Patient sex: M
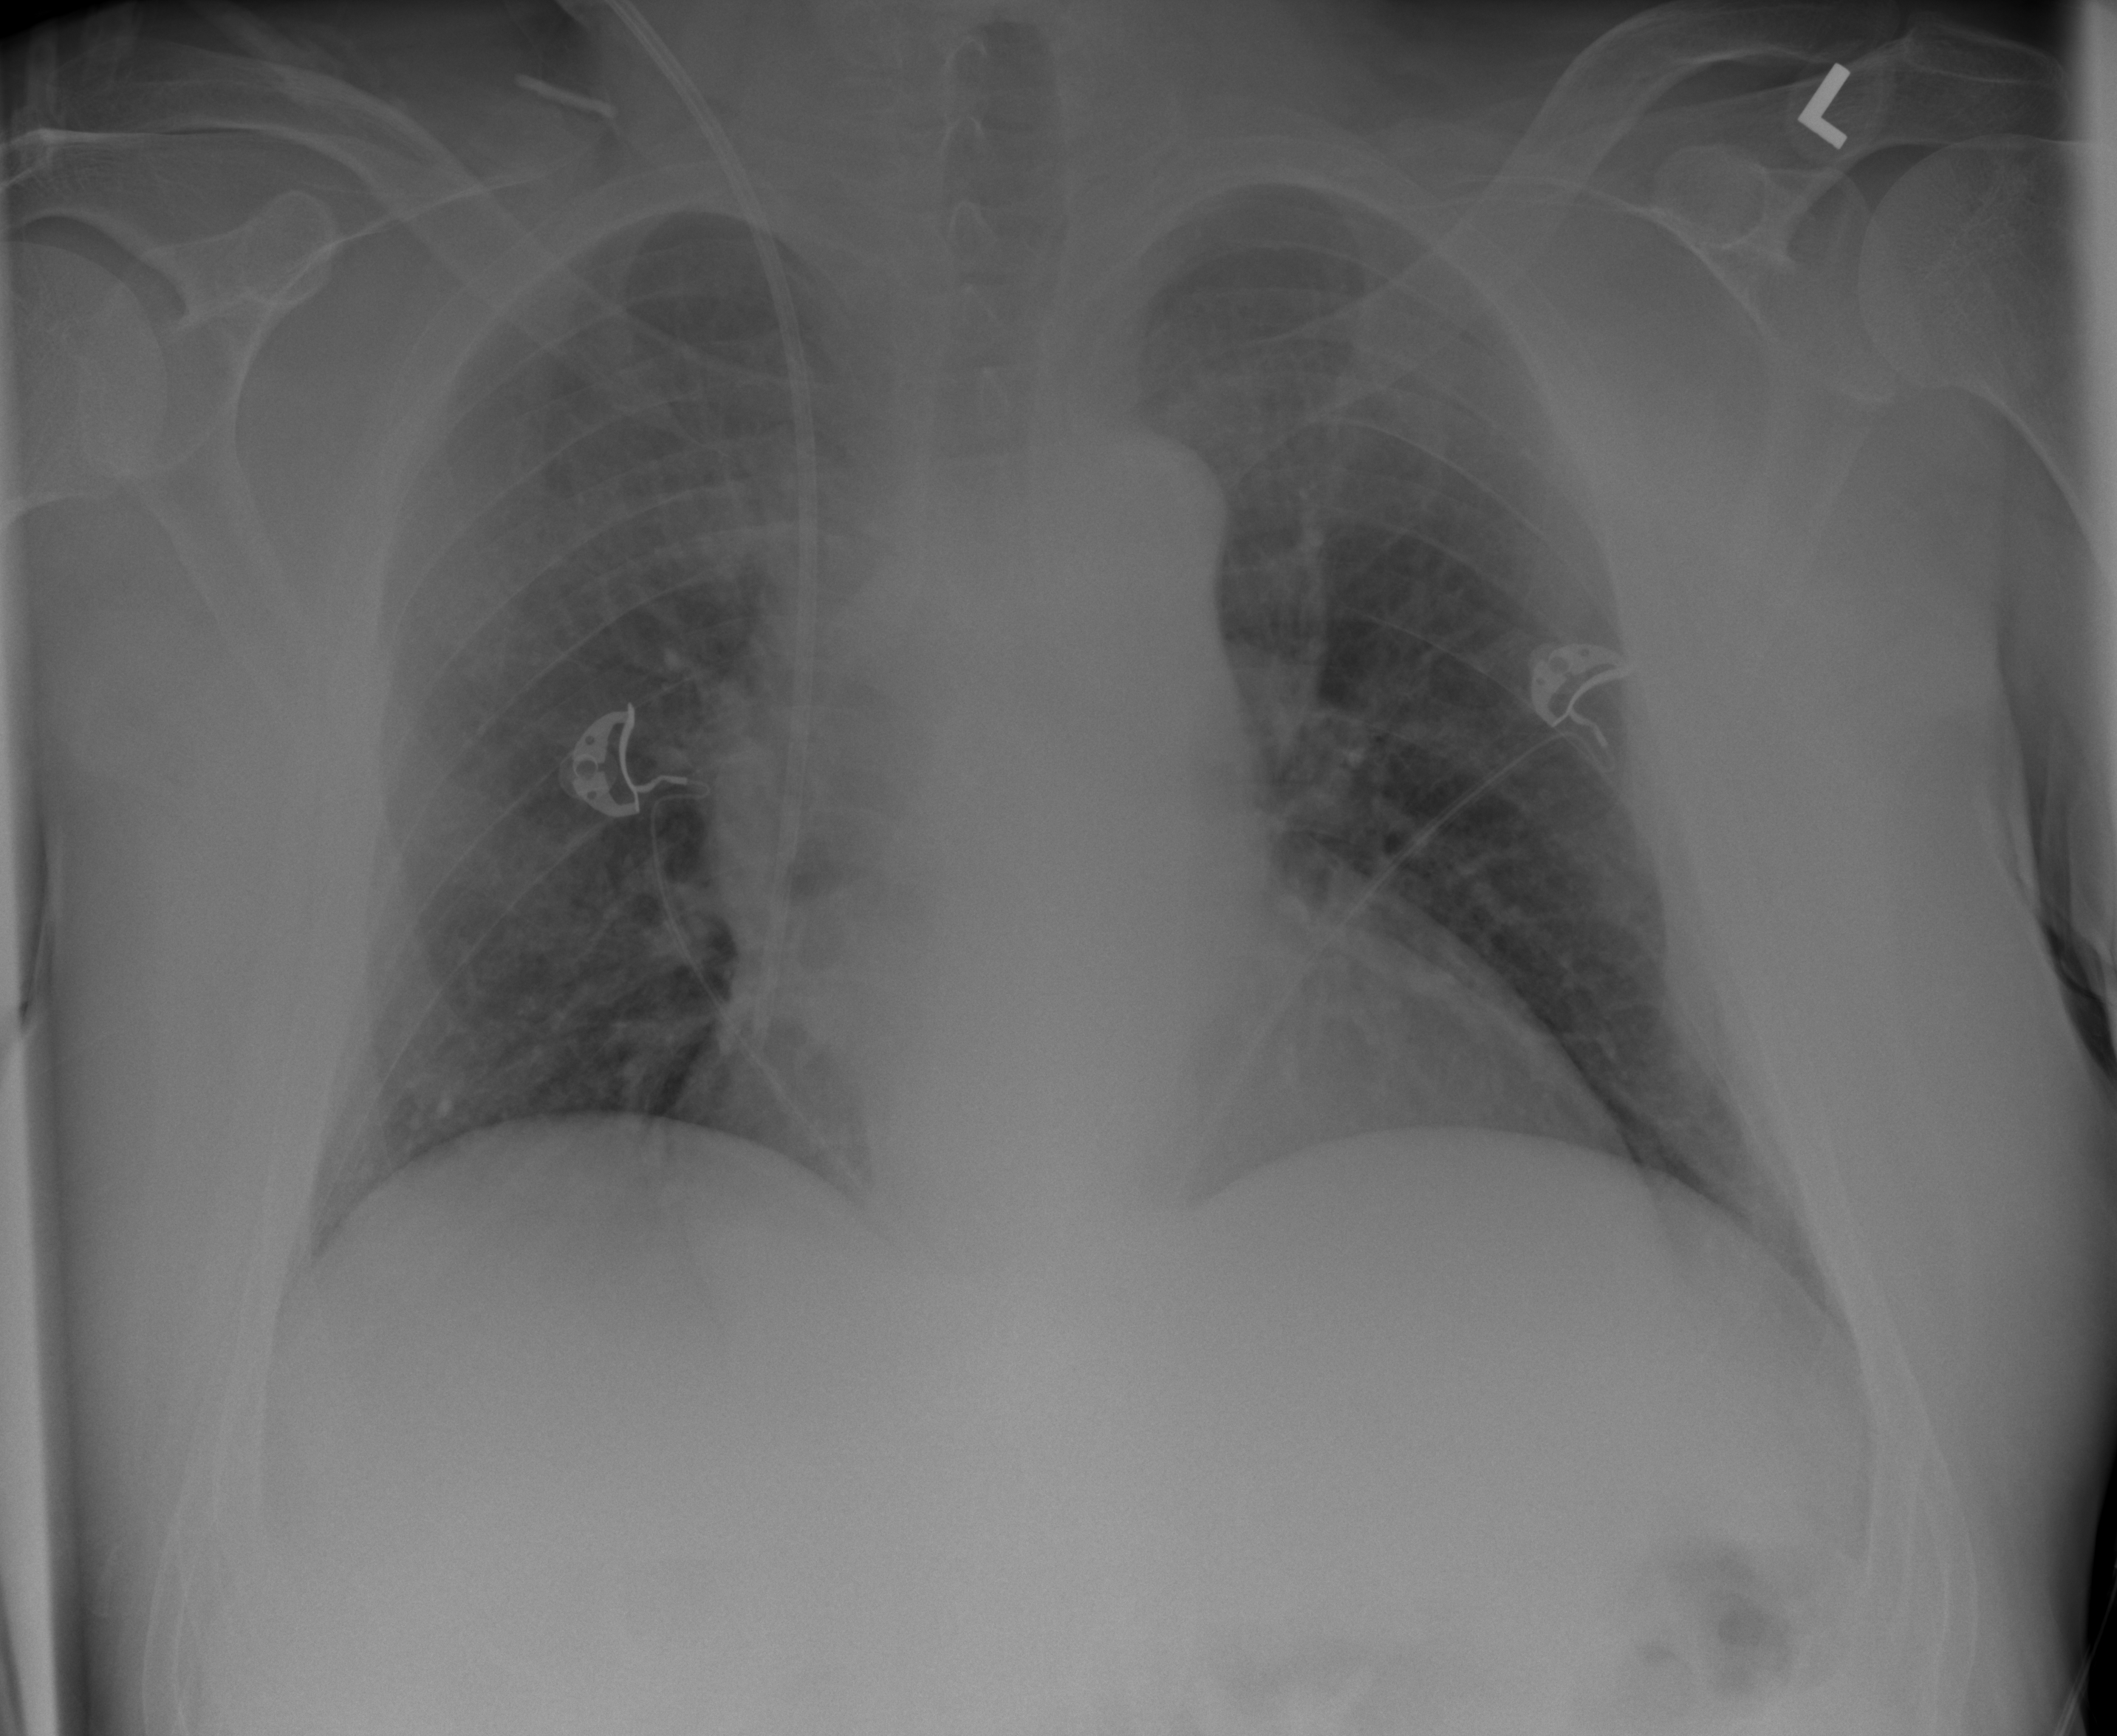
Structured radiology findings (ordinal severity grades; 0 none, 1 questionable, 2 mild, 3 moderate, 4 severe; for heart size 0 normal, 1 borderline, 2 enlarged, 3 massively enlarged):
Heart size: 2
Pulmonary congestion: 2
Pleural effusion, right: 0
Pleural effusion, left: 0
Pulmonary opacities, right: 0
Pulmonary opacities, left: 0
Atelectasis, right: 0
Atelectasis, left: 0